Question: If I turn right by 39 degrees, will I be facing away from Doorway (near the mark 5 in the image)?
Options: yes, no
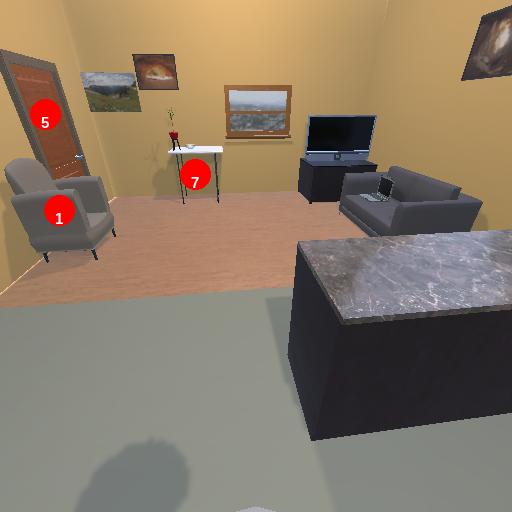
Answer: yes